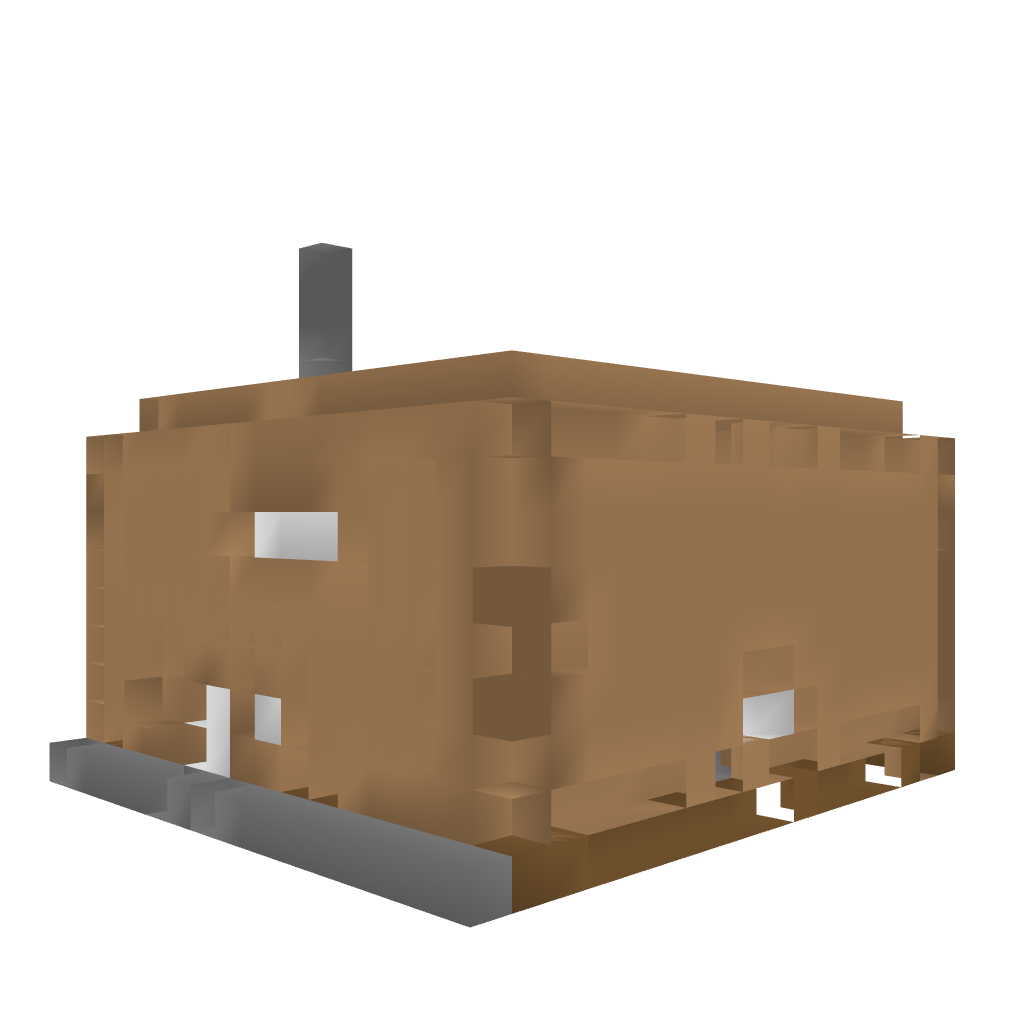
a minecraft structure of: Modern house good quality